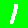
Digit: 1